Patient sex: F
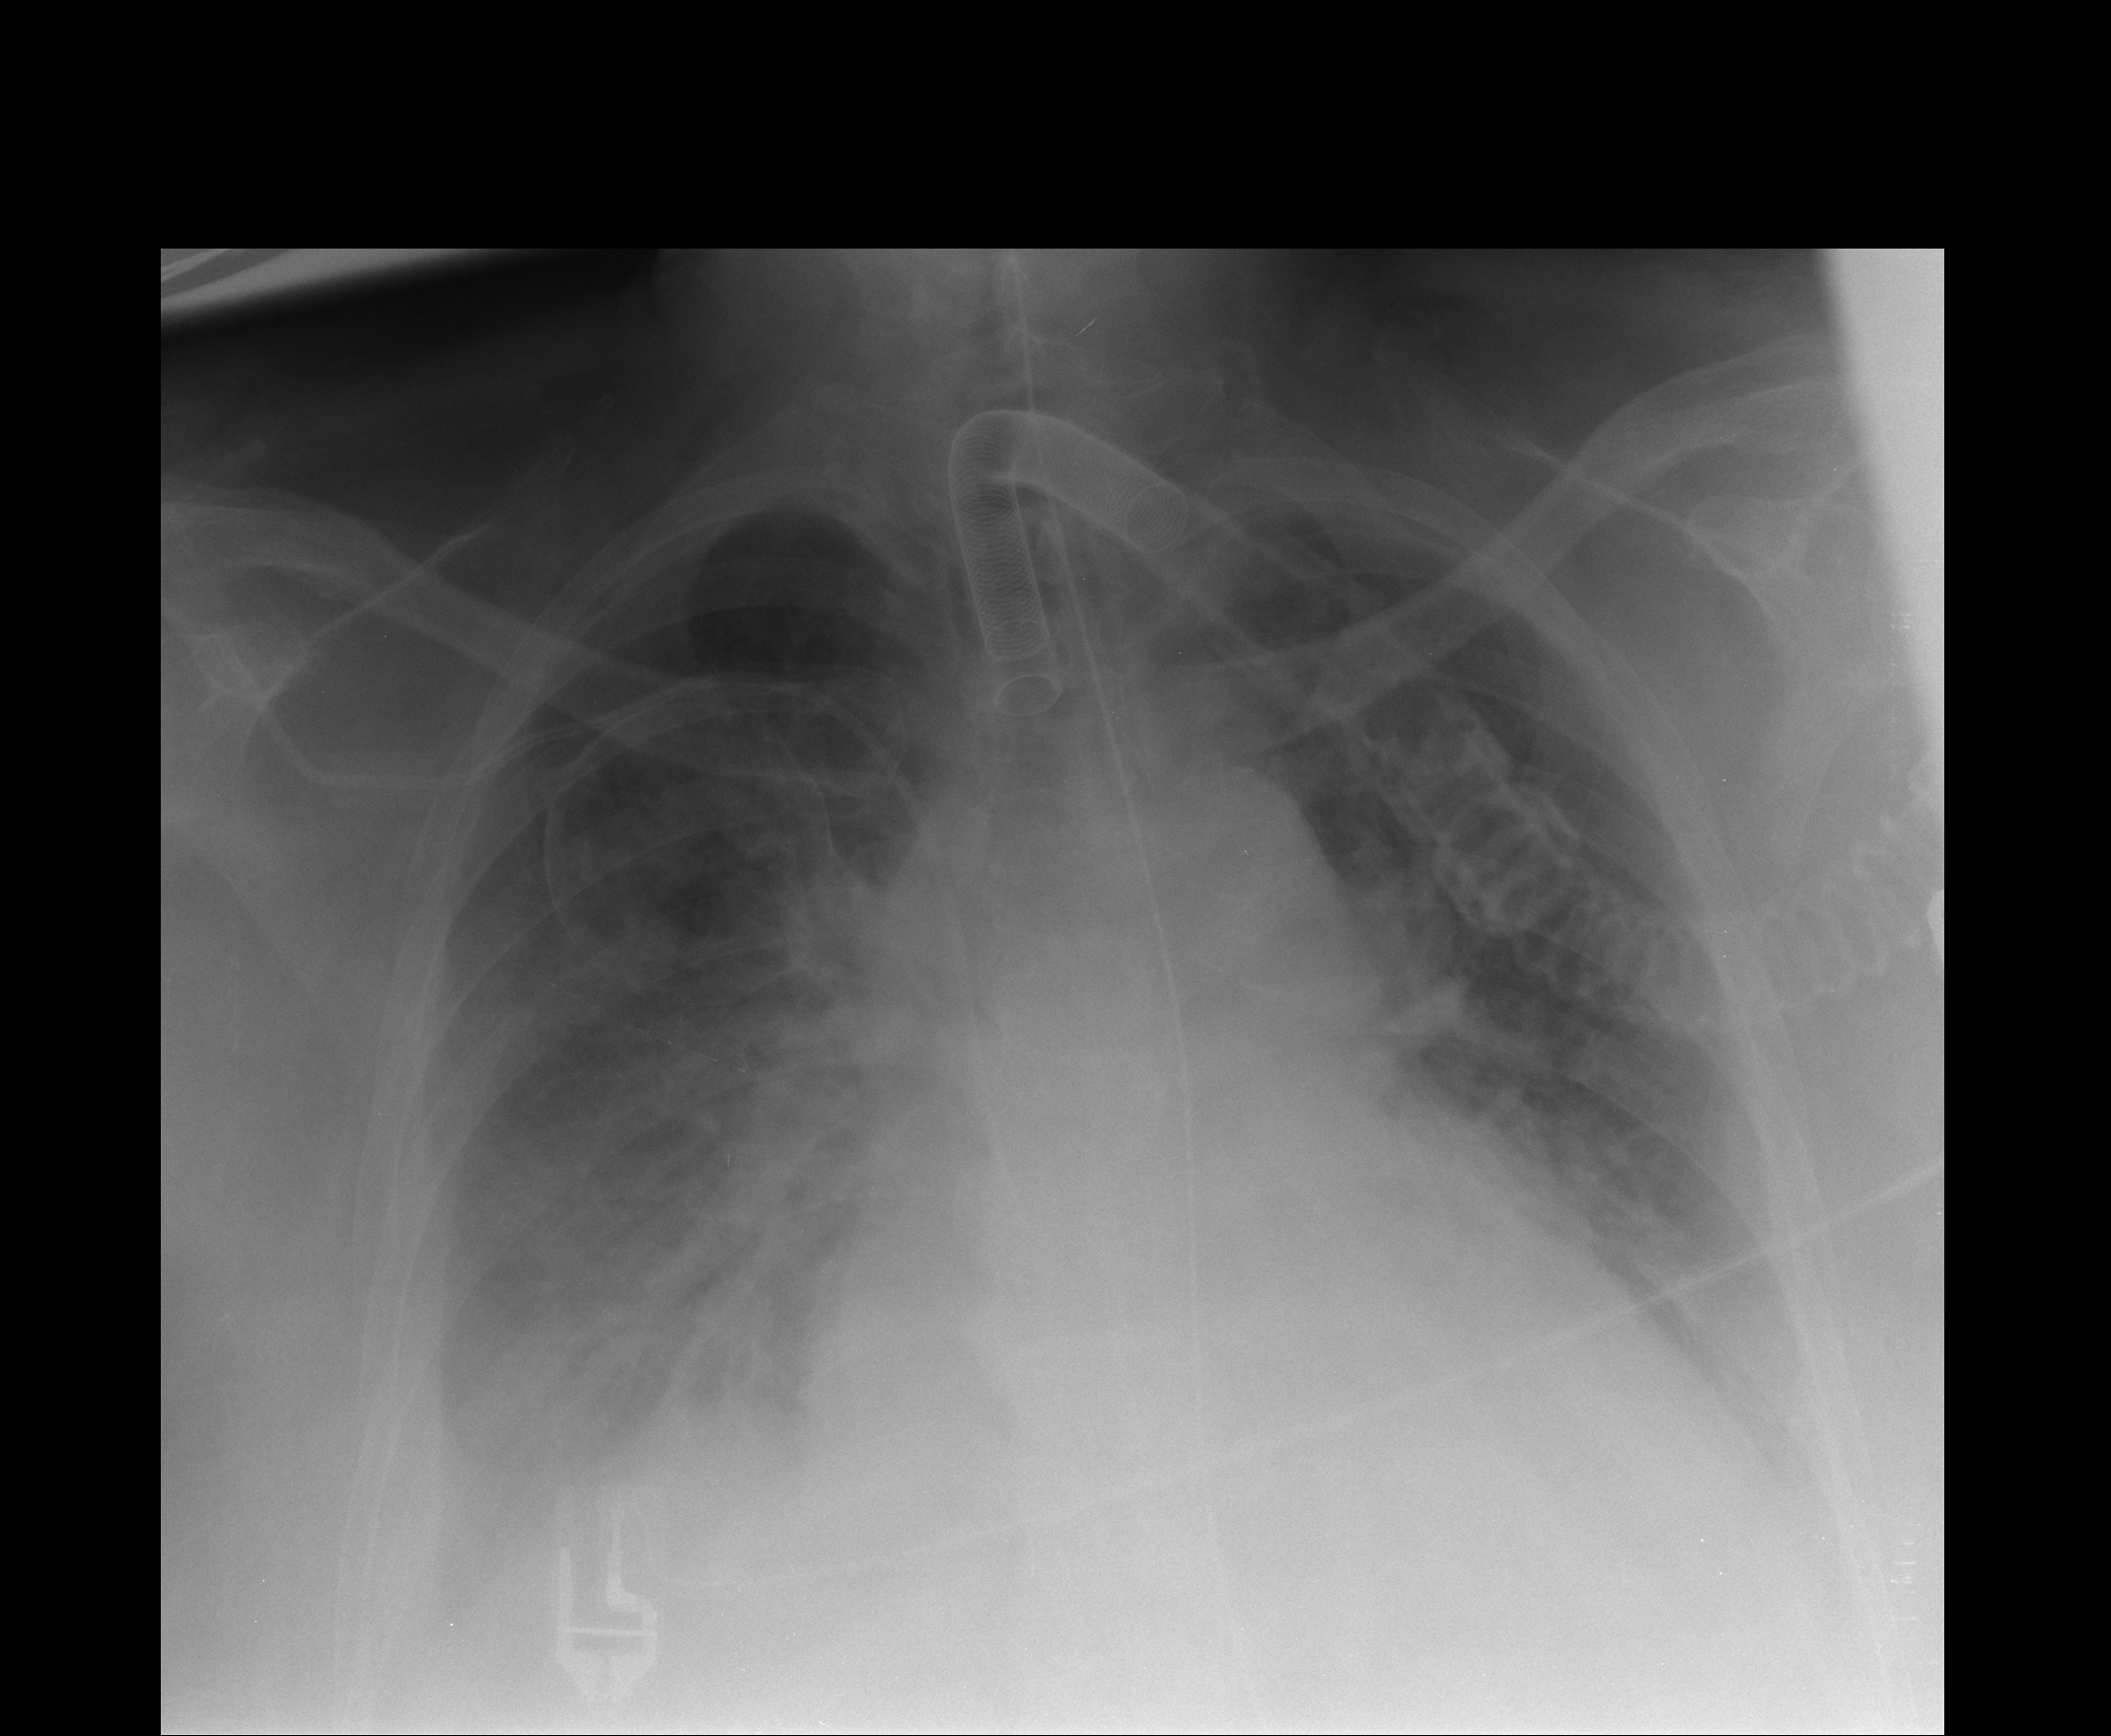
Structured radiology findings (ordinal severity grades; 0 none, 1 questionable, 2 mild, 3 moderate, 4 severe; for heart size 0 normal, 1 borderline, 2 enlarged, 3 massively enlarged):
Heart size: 2
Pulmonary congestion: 3
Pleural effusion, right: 3
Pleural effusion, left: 2
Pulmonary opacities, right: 2
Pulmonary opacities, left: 2
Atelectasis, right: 2
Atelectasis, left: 2